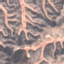
Land use / land cover: HerbaceousVegetation